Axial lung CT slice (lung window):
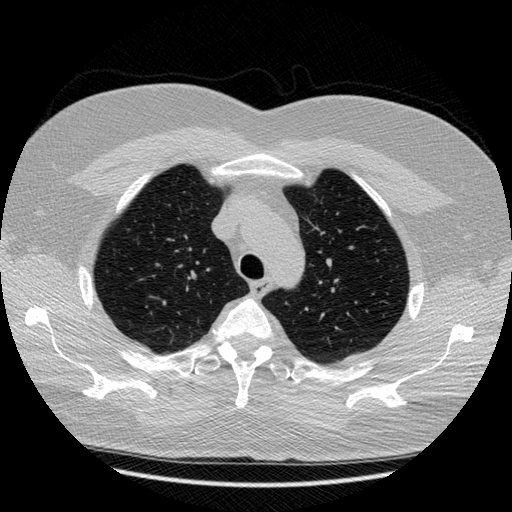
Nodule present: no